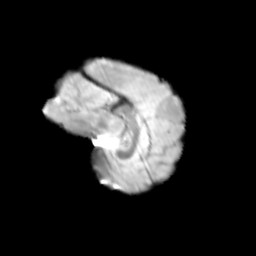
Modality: T2w
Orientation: sagittal
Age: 12
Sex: female
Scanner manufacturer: siemens
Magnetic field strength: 3 T
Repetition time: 3.8 s
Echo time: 0.07 s